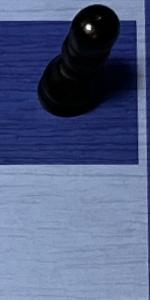
Label: Empty